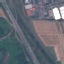
Land use / land cover: Highway